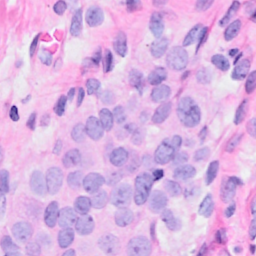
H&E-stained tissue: Breast